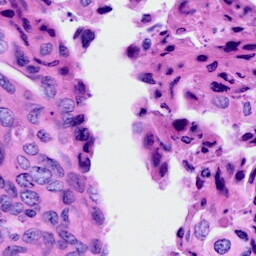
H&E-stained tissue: Cervix